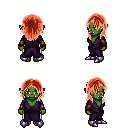
a pixel art fantasy rpg character, female body template, orc, green skin, purple robe, white pants, red long hairstyle, cloth bracers, metal boots, four views (front, back, left, right), 2x2 character sprite sheet, small pixel art, hard edges, no anti-aliasing